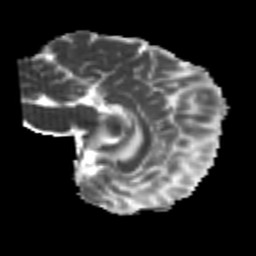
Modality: MD
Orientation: sagittal
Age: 25
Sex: female
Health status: healthy
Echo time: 0.074 s